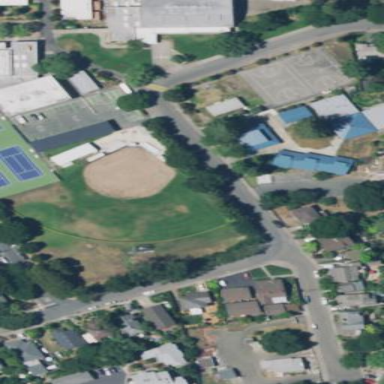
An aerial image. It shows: Softball pitch for leisure and sport activities.